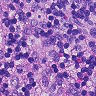
Metastatic tissue present: no